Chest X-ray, AP view. Patient: 57 years old, sex M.
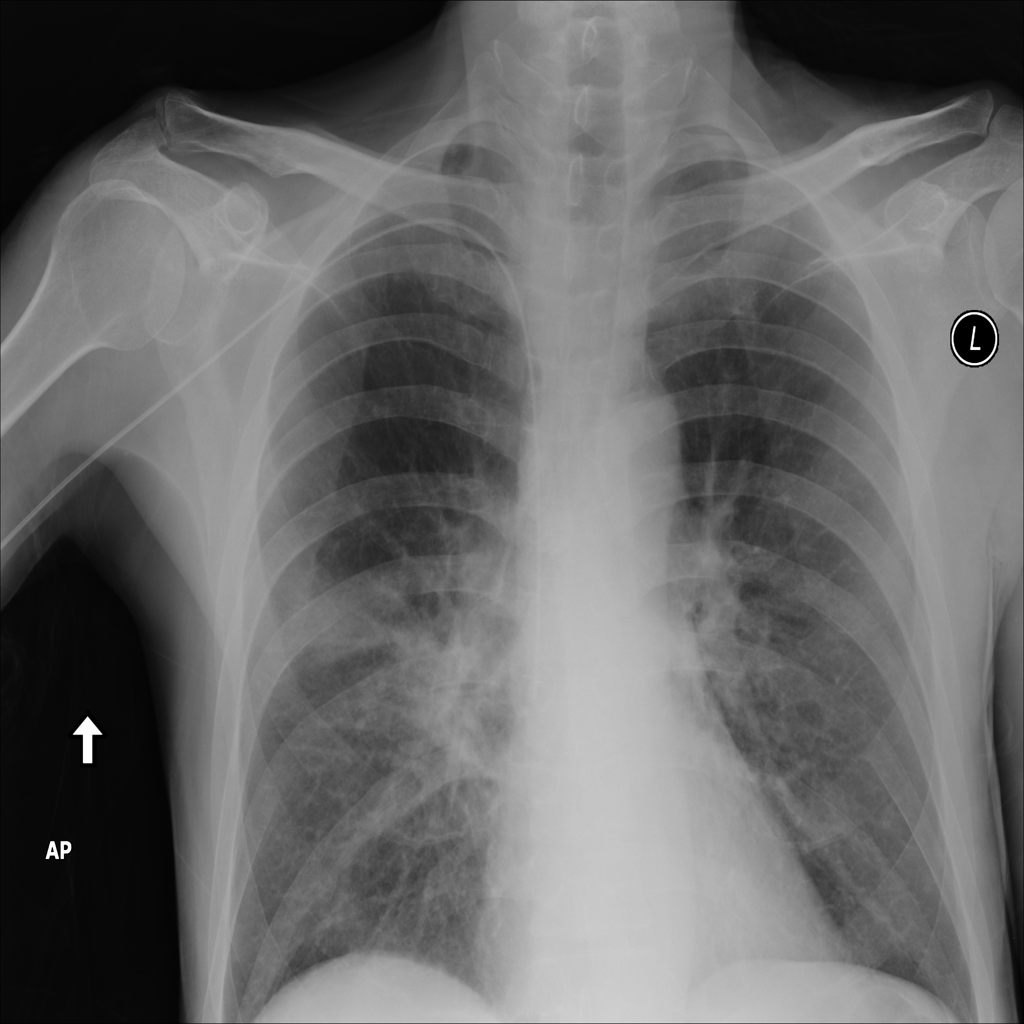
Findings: Edema